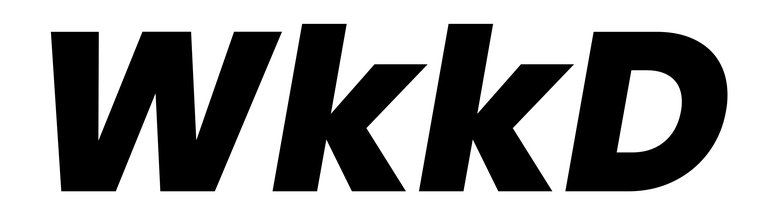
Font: Poppins-ExtraBoldItalic